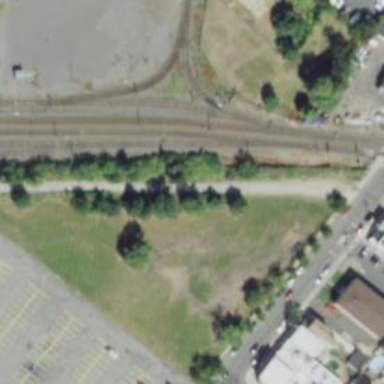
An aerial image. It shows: Light rail electrified with contact line.